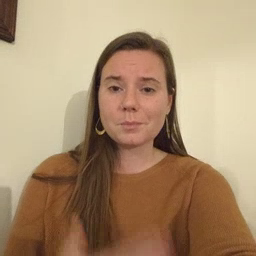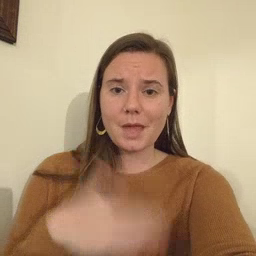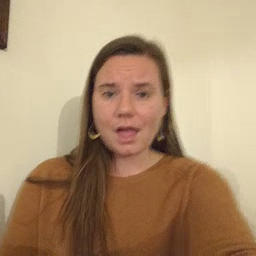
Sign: bad